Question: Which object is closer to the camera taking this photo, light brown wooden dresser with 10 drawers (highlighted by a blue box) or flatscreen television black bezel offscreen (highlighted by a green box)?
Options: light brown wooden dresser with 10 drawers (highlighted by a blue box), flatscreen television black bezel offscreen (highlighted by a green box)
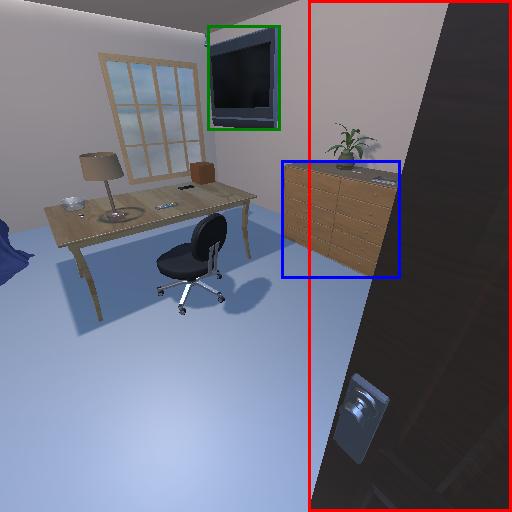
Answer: light brown wooden dresser with 10 drawers (highlighted by a blue box)